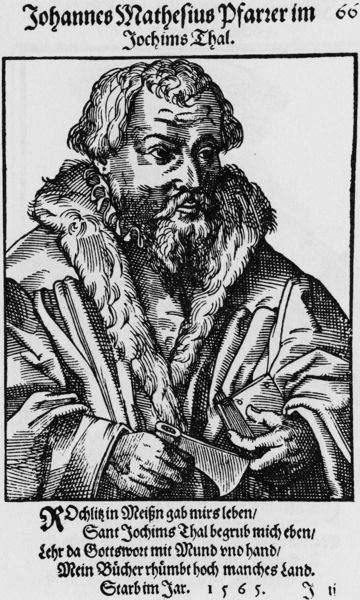
Titel: Bildnis des Johann Mathesius
Künstler: Tobias Stimmer
Institution: (Seriendruck)
Schlagwörter: hand, mann, weiß, finger, frisur, grau, mund, nase, ohr, profil, schwarz, stirn, blick, bart, hemd, augen, bibel, falten, gesicht, hermelin, johannes, kragen, pelz, vollbart, ärmel, bildnis, halskrause, hände, portrait, porträt, kalt, geistlicher, haare, kutte, mantel, reich, adel, locken, poträt, renaissance, schulter, deutschland, holzschnitt, schrift, grafik, graphik, kaiser, könig, robe, faltenwurf, schnauzer, buch, druck, druckgraphik, schnitt, schraffuren, stich, titel, text, überschrift, stirnfalten, krause, fürst, art, durckgrafik, pelzkragen, pfarrer, handwerk, handwerker, axt, mittelalter, luther, schriftrolle, dürer, kupferstich, beil, flugblatt, reformation, zobel, mathematiker, mathe, frafik, johannes paffer, protestant, bergmann, nte, 1565, todesanzeige, 66, methematik, zunftmitglied, johannes mathäus pfalzer, öe.